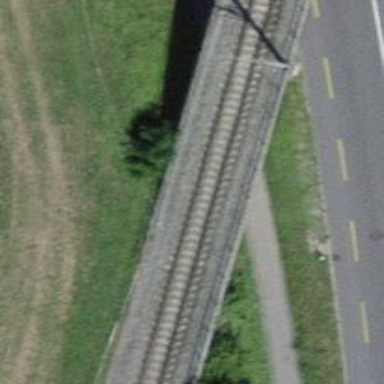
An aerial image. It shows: Narrow-gauge railway with 1 track. The tracks are electrified with contact line.